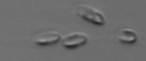
Label: Dinobryon